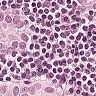
Metastatic tissue present: yes